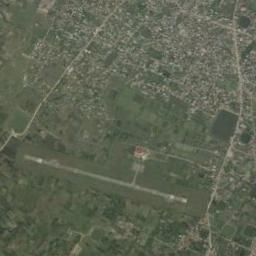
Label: airport